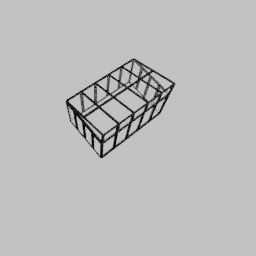
Label: architecture